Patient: sex F, age 65
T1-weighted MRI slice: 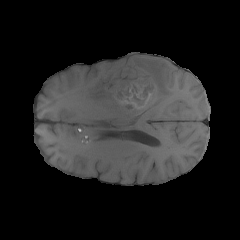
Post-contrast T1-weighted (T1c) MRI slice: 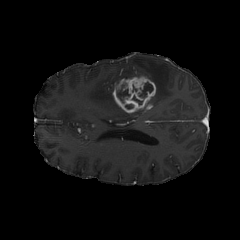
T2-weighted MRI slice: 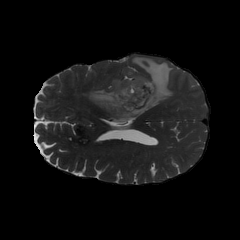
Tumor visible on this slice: yes
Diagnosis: Glioblastoma, IDH-wildtype
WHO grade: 4